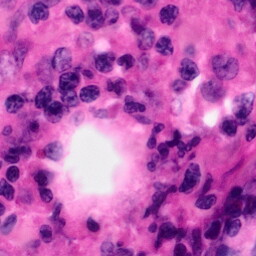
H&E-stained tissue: Pancreatic